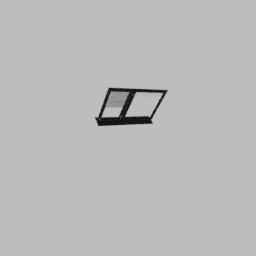
Label: architecture